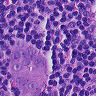
Metastatic tissue present: yes